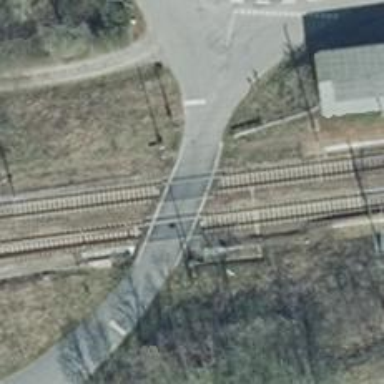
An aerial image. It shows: Full barrier level crossing on railway.